Question: I'm populating my spinner with user object in order to work later with the user ID but the display of the user lists shows the address of the object I guess.
So my question is how to display only one attribute of the object, in the case of user name, but still populate the spinner with the whole object
## Here's my code:
'''
User user1 = new User("user1",24);
User user2 = new User("user2",26);
// Creating adapter for spinner
List<User> users = new ArrayList<User>();
users.add(user1);
users.add(user2);
ArrayAdapter<User> dataAdapter = new ArrayAdapter<User>(this,
android.R.layout.simple_spinner_item, users);
// Drop down layout style - list view
dataAdapter.setDropDownViewResource(android.R.layout.simple_spinner_dropdown_item);
// dataAdapter.setDropDownViewResource(android.R.layout.simple_spinner_dropdown_item);
Spinner _EmpSpinner = null;
_EmpSpinner = (Spinner) findViewById(R.id.EmployeesSpinner);
// attaching data adapter to spinner
_EmpSpinner.setAdapter(dataAdapter);
'''
## And this is what it displays:

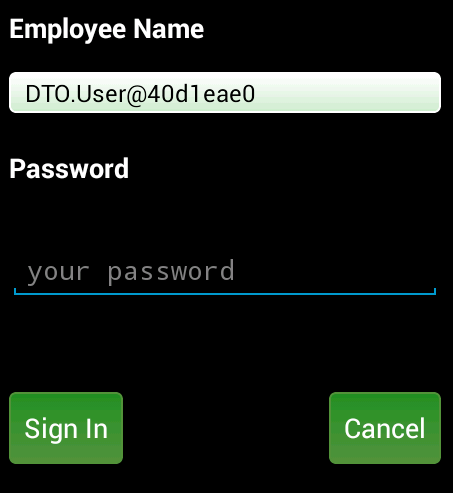
Answer: Try overriding 'toString()' method in the 'User' class:
'''
@Override
public String toString() {
return this.name;
}
'''